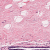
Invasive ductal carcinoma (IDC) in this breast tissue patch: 0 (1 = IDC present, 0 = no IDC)